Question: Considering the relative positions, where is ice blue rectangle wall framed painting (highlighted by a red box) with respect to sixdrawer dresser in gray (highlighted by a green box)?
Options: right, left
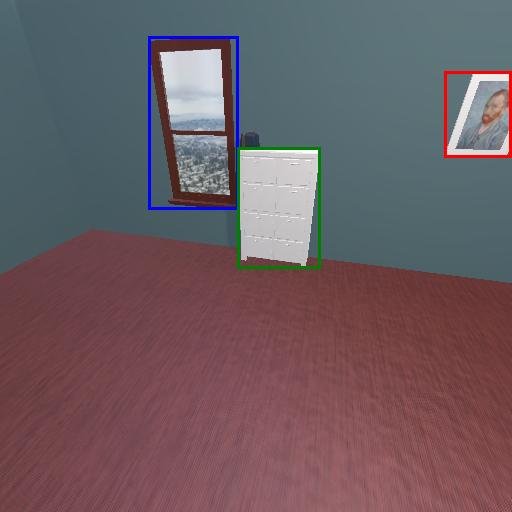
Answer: right